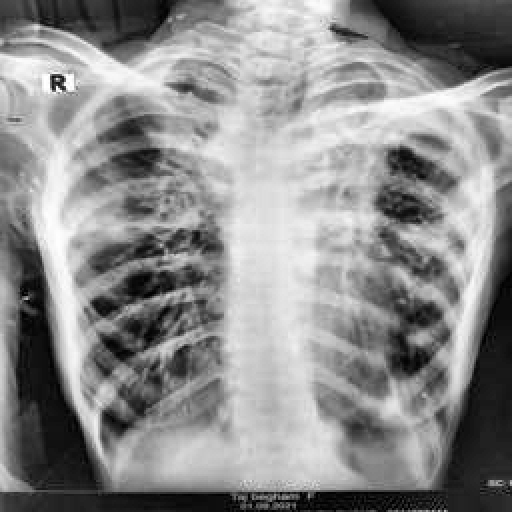
Finding: TUBERCULOSIS